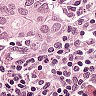
Metastatic tissue present: yes